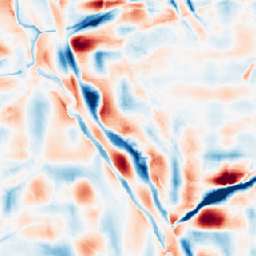
Category: wavelet
Decomposition family: wavelet_dwt
Decomposition parameters: wavelet: sym4
level: 5
Upsampling method: nearest
Upsampling parameters: scale: 8
Upsampling scale: 8